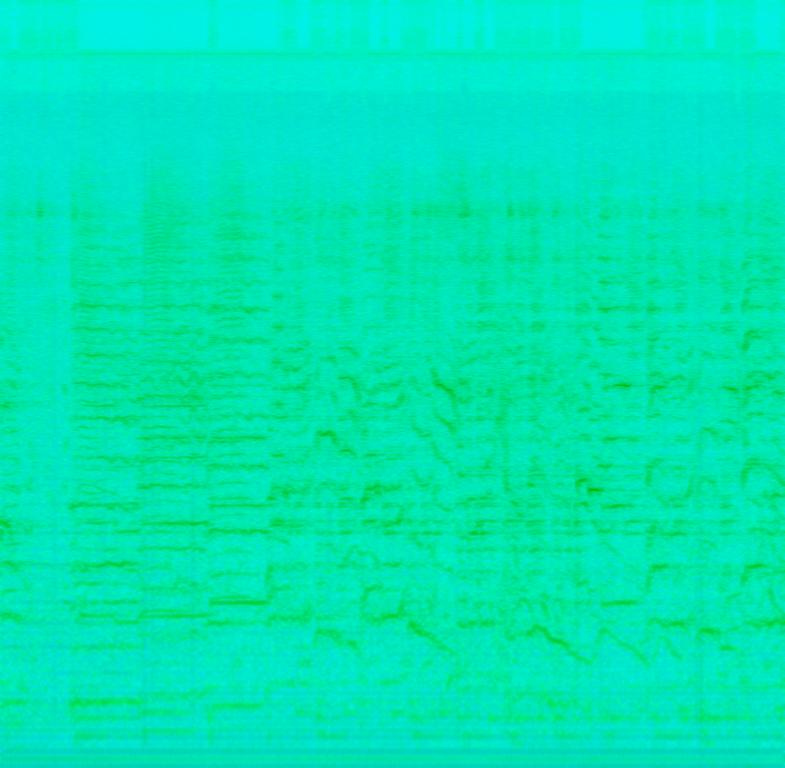
The low quality recording features a mono recording located only in the right channel of the stereo image. It consists of at least brass section melody, shimmering cymbals and melodic female vocals. There are some crowd chattering noises too, but it sounds fun and happy.